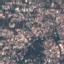
Land use / land cover: Residential